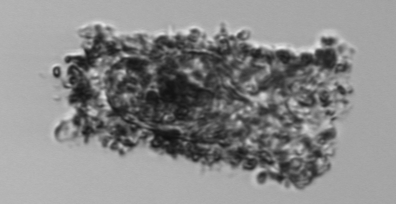
Label: Tintinnidium_mucicola